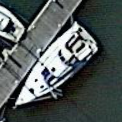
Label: Civil_yacht